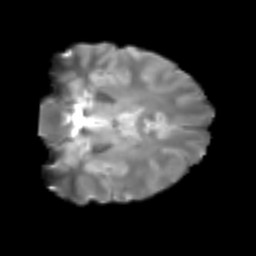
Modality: T2w
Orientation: coronal
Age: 30
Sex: male
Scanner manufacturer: siemens
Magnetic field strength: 3 T
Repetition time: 2.3 s
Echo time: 0.085 s